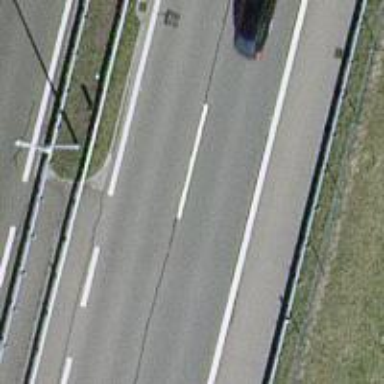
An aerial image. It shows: Asphalt motorway.